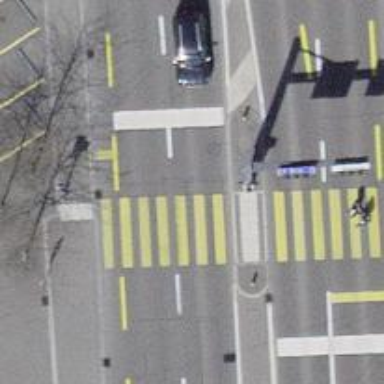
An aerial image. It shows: Road crossing with traffic signals.